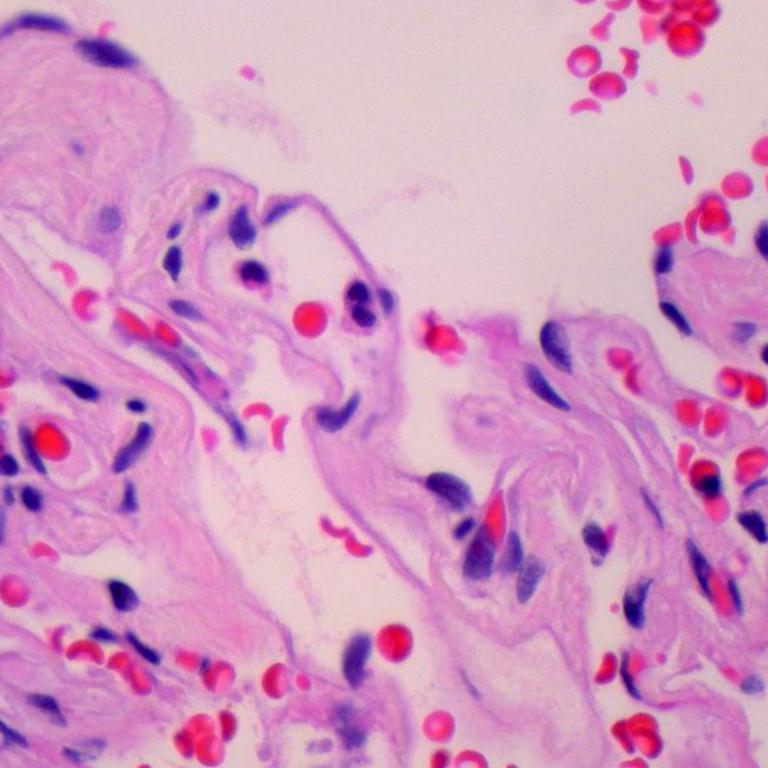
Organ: lung
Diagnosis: benign